Question: I am working on google maps and I am getting this error. I had done the following things:
1. Got My sha1 fingerprint.
2. Registered my project and got my project key.
I don't know to how to get Google Maps Android API v2 enable because all the links I have tried are old and Google had changed it's site design.
Please help me. I already have wasted a lot of time on this.

'''
Authorization failure. Please see developers.google.com/maps/documentation/android-api/start for how to correctly set up the map.
E/Google Maps Android API: In the Google Developer Console (console.developers.google.com)
Ensure that the "Google Maps Android API v2" is enabled.
Ensure that the following Android Key exists:
API Key: AIzaSyBK8rKr9lCRLhzv68I4Q26G9pHHO******
'''
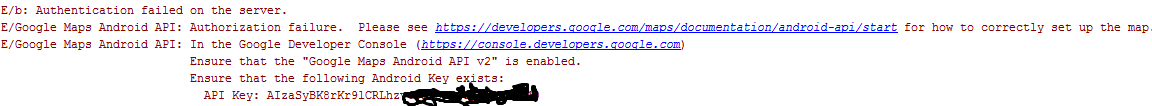
Answer: From error it is clear that You did not enable google map api for android. To enable,
1. Login google developer console
2. Select Library option from left side panel.
3. Now you can see all API list and go to Google Maps APIs and select Google Maps Android API .
4. Now you can see option to enable/disable API. Enable it.
I hope it help you.